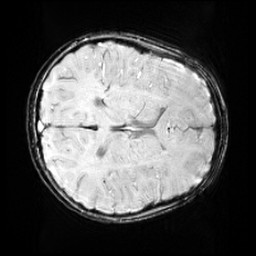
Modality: SWI
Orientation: axial
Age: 10
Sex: male
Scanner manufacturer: siemens
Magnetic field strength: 3 T
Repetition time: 0.027 s
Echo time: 0.02 s